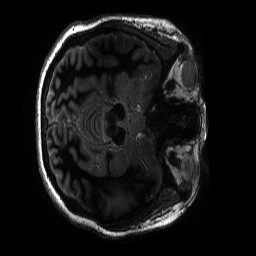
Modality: T1w
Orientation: axial
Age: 24
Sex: female
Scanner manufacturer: siemens
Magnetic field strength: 6.98 T
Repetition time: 3.1 s
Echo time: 0.00252 s